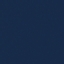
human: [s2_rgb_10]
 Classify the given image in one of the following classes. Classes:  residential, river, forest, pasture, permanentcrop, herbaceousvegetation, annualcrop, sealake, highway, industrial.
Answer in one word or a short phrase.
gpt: SeaLake